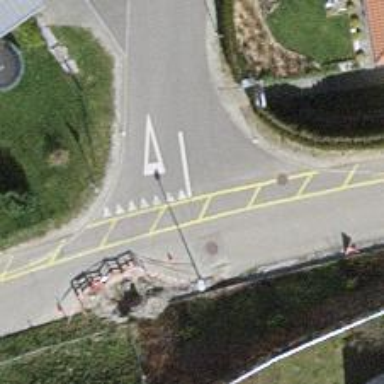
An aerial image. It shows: Road with "give way" sign.